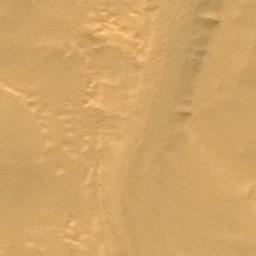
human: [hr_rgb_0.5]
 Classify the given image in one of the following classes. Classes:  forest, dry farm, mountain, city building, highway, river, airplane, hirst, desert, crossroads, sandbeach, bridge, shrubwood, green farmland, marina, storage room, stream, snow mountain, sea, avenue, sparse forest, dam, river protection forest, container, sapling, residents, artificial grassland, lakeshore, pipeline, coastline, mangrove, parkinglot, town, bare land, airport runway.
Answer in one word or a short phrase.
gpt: desert